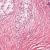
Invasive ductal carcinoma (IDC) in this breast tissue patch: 0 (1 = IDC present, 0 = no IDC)